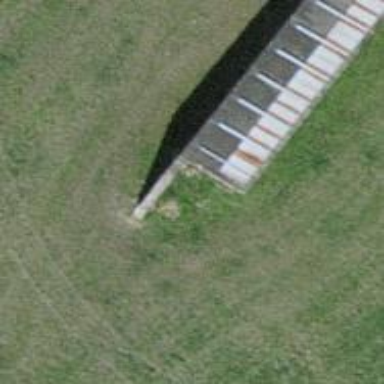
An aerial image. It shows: Wall barrier.